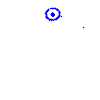
Particle: proton